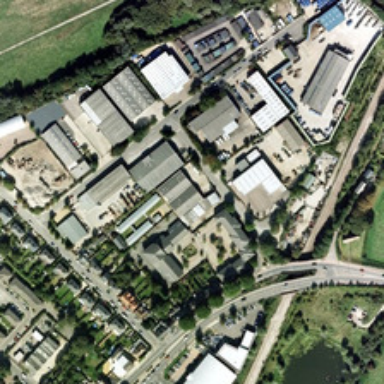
The industrial houses in the street are neatly arranged .